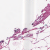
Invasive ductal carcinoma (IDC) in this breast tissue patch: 0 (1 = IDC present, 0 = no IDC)